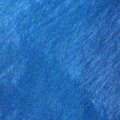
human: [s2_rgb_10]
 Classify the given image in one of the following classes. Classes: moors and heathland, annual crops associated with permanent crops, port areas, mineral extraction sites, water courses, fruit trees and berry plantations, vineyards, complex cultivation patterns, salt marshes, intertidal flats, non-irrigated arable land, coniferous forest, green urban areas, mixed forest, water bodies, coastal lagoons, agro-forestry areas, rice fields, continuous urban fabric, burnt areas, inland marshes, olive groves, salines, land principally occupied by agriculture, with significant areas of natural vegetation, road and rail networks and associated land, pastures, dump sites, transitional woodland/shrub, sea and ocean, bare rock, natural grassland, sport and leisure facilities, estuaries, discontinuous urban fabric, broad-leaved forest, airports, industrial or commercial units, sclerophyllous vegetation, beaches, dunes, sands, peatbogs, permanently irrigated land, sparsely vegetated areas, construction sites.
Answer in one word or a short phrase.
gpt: sea and ocean